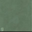
Piece: xx